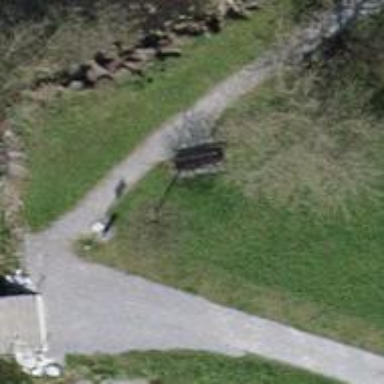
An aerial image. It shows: Brown bench in the vicinity.